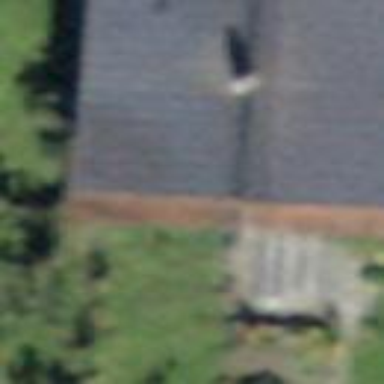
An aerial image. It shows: Farm building.